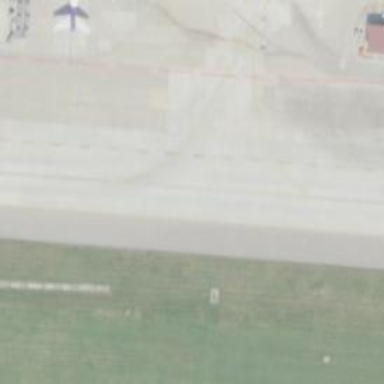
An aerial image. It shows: Image of taxiway at airport.